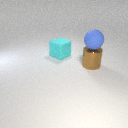
large blue rubber sphere above large brown metal cylinder